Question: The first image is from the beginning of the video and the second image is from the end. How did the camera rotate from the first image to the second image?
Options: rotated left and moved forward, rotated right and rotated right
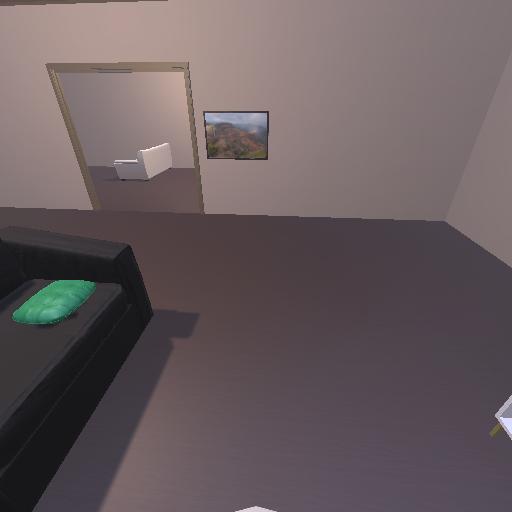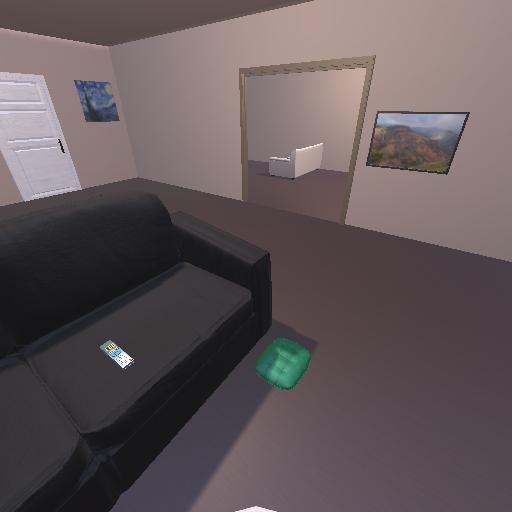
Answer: rotated left and moved forward